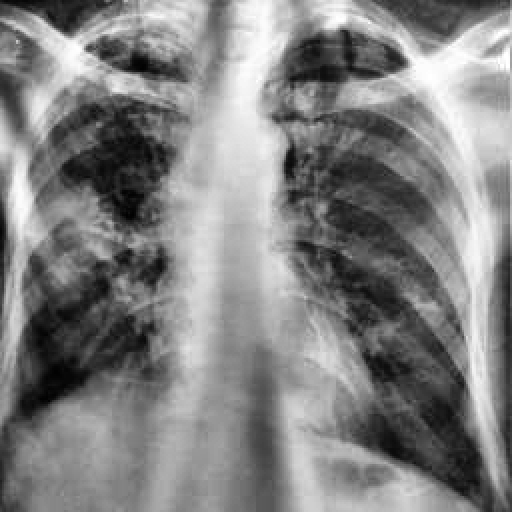
Finding: TUBERCULOSIS